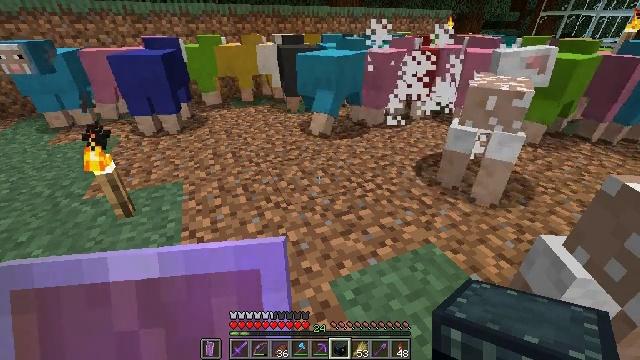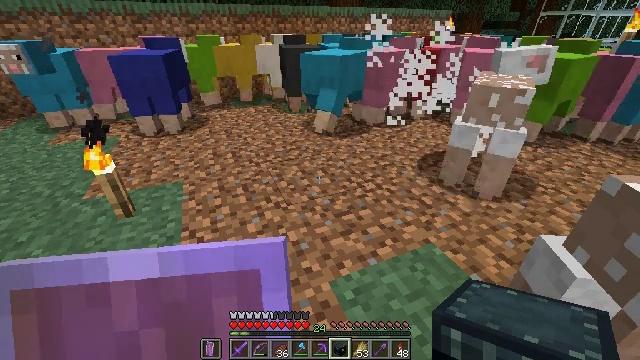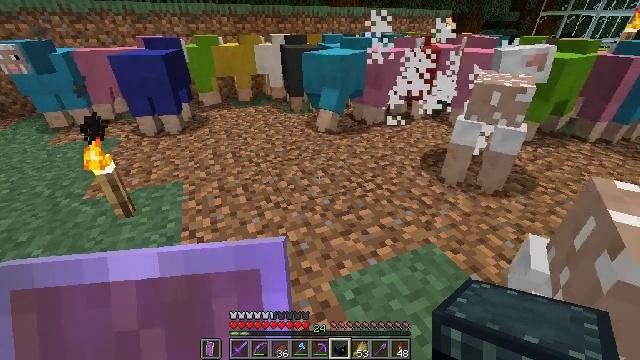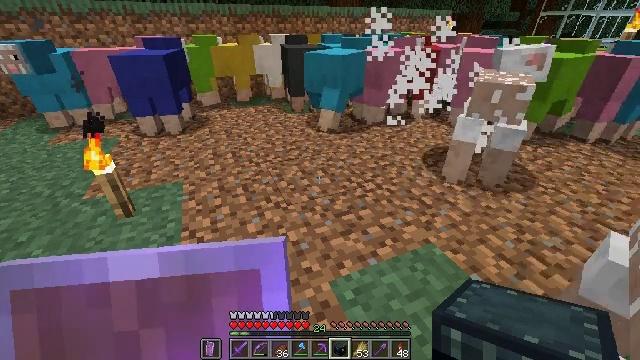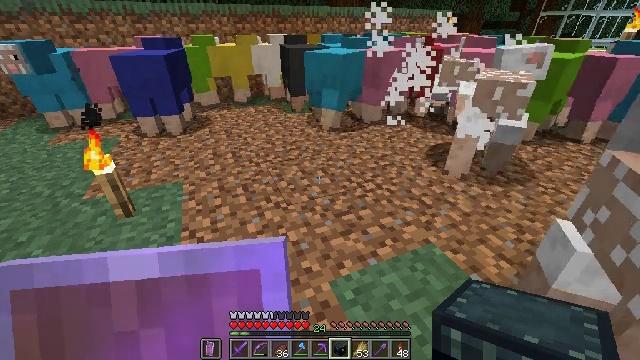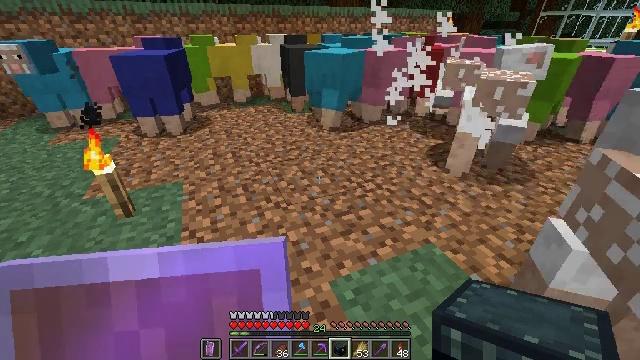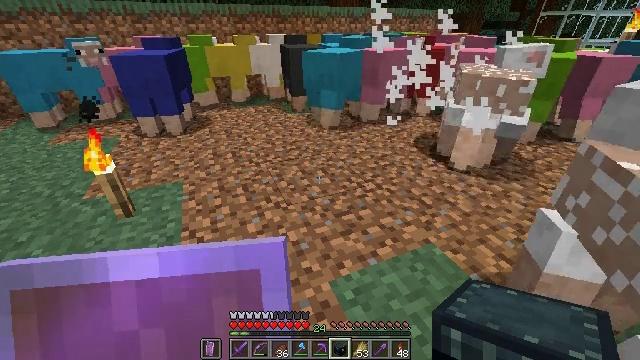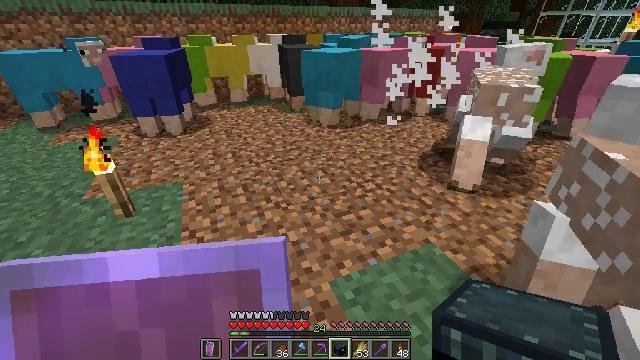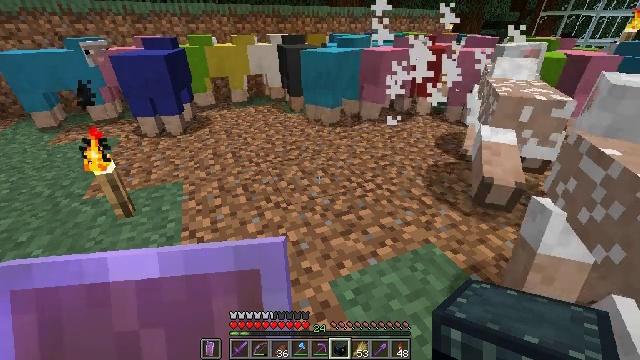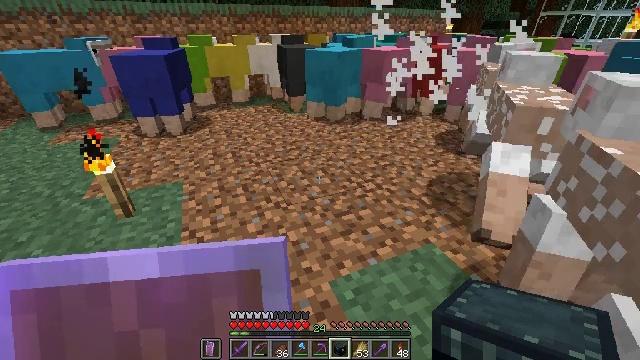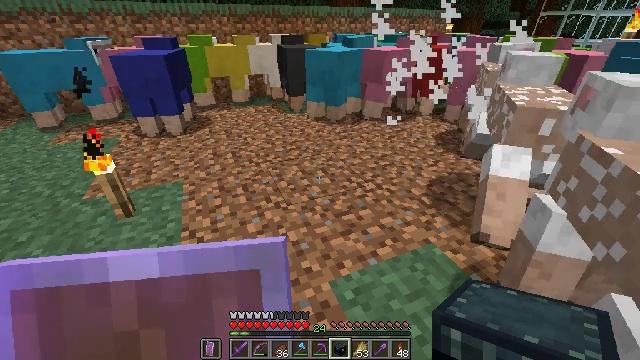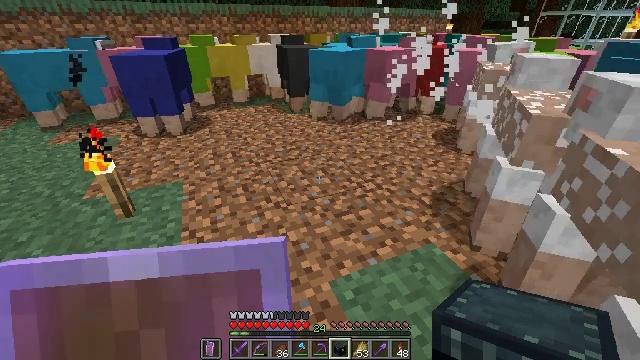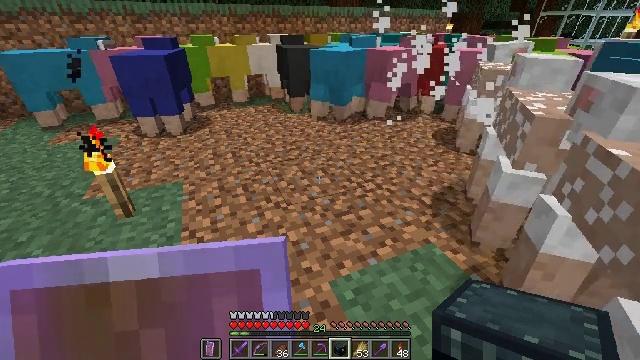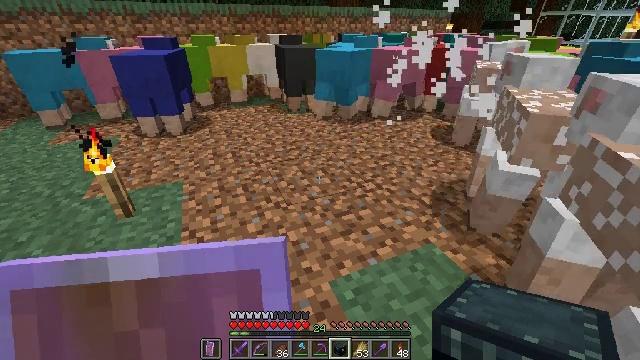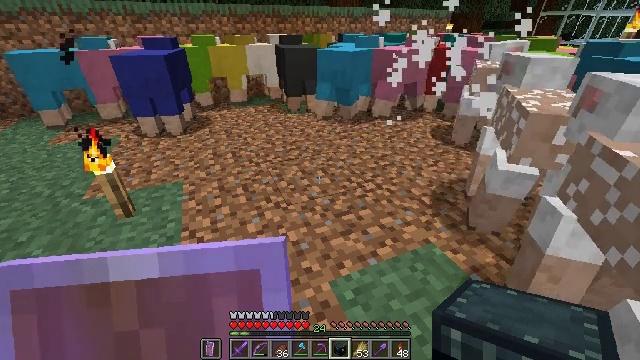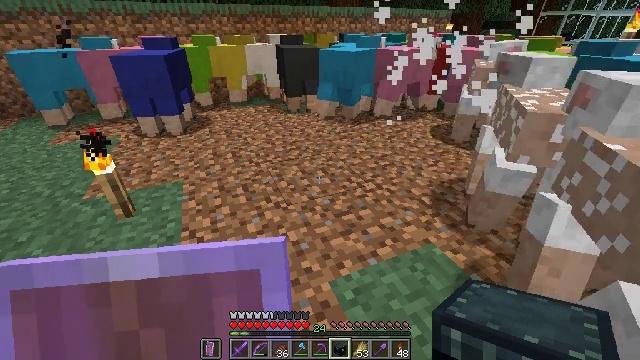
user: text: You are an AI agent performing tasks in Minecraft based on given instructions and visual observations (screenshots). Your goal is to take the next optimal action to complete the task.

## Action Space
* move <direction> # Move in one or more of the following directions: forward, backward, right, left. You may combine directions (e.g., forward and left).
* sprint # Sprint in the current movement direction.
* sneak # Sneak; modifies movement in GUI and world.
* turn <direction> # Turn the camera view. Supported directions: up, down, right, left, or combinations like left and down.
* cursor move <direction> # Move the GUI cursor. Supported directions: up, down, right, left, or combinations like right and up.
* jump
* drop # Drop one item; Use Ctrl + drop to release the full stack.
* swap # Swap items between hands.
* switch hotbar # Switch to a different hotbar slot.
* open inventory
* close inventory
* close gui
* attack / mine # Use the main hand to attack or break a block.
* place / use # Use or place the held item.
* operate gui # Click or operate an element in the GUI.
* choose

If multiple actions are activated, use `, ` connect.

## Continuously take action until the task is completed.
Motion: motion action
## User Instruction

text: Kill the sheep.
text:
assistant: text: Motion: no_op
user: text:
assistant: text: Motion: no_op
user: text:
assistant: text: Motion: no_op
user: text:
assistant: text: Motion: no_op
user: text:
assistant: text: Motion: no_op
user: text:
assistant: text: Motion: no_op
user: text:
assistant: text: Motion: no_op
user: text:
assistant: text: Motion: no_op
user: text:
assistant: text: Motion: no_op
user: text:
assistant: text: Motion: no_op
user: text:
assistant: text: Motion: no_op
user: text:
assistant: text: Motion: no_op
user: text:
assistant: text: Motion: no_op
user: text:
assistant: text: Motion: no_op
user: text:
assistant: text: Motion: no_op
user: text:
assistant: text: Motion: no_op
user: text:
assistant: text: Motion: no_op
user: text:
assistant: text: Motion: no_op
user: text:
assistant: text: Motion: no_op
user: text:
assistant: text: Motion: no_op
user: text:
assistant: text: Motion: no_op
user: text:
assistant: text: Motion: no_op
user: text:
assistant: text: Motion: no_op
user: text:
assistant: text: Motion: no_op
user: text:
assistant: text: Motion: no_op
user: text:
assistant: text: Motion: no_op
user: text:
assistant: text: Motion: no_op
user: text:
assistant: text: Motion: no_op
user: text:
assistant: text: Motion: no_op
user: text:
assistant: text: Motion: no_op